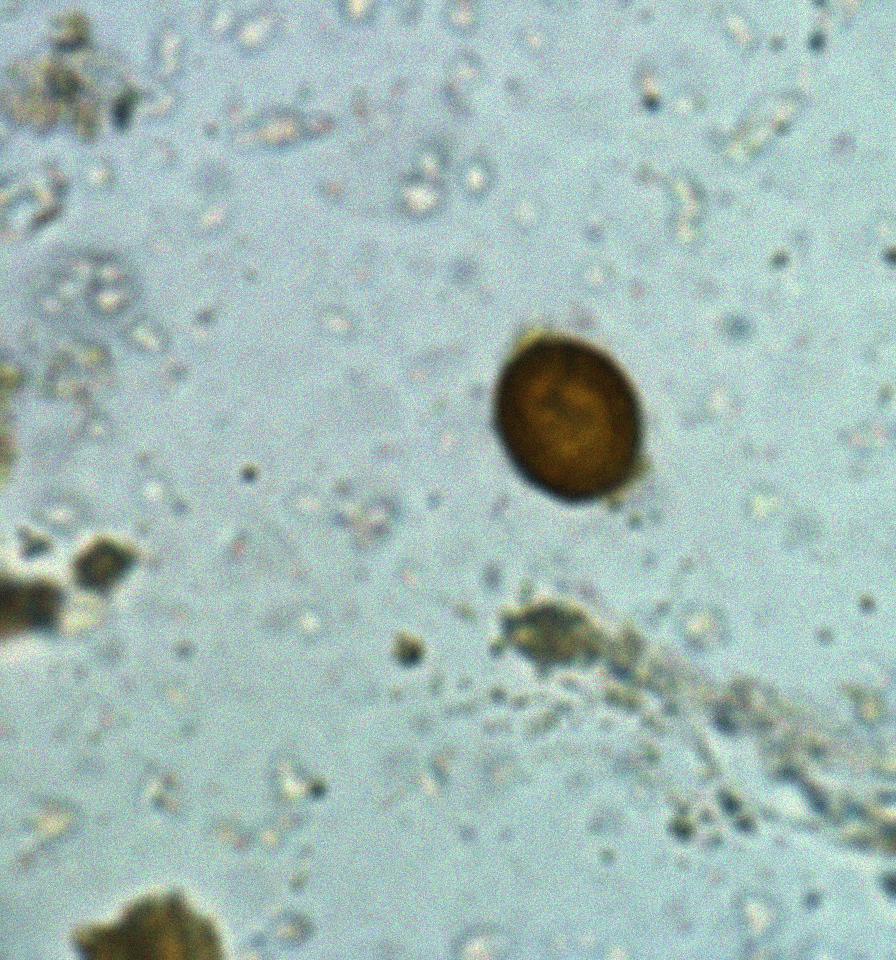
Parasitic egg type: Taenia spp. egg